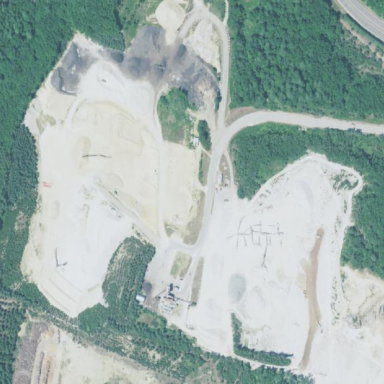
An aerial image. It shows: Quarry area.